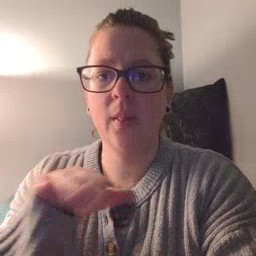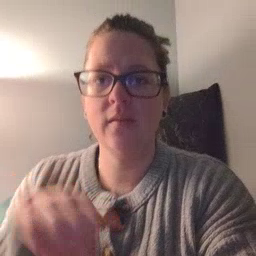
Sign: pool